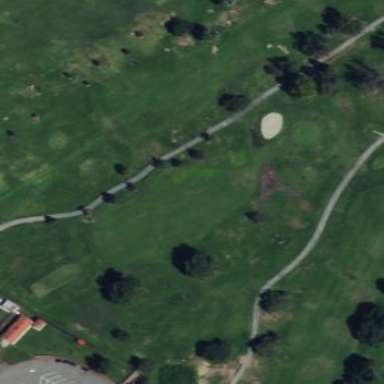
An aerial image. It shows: Rough area in golf course.